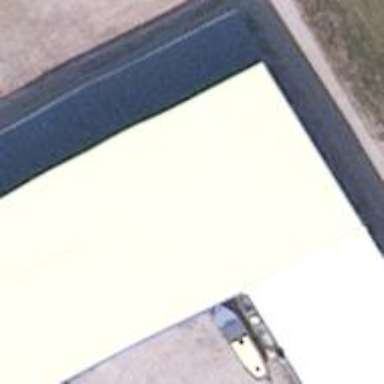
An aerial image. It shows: Shed building.